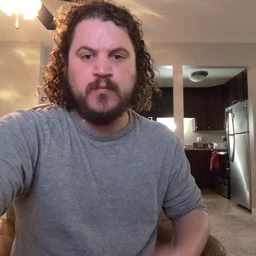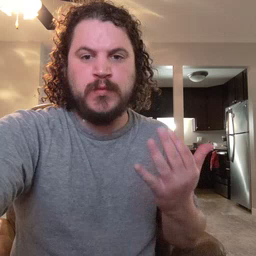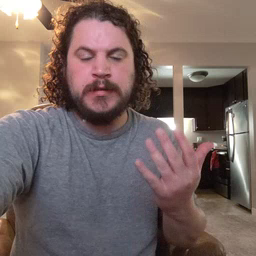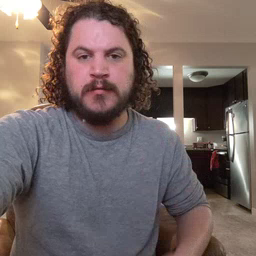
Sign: wait